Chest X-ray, PA view. Patient: 17 years old, sex M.
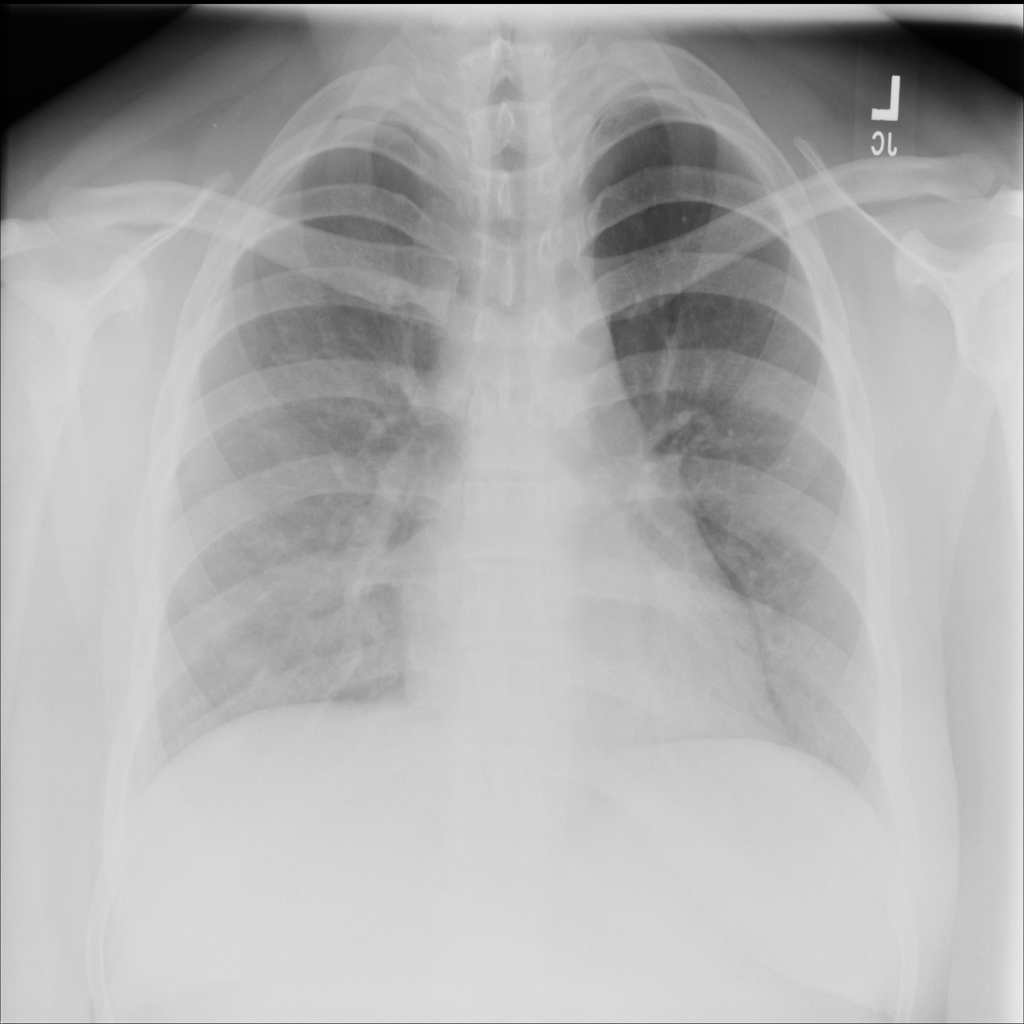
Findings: No Finding